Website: ulta-beauty
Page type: address-validator
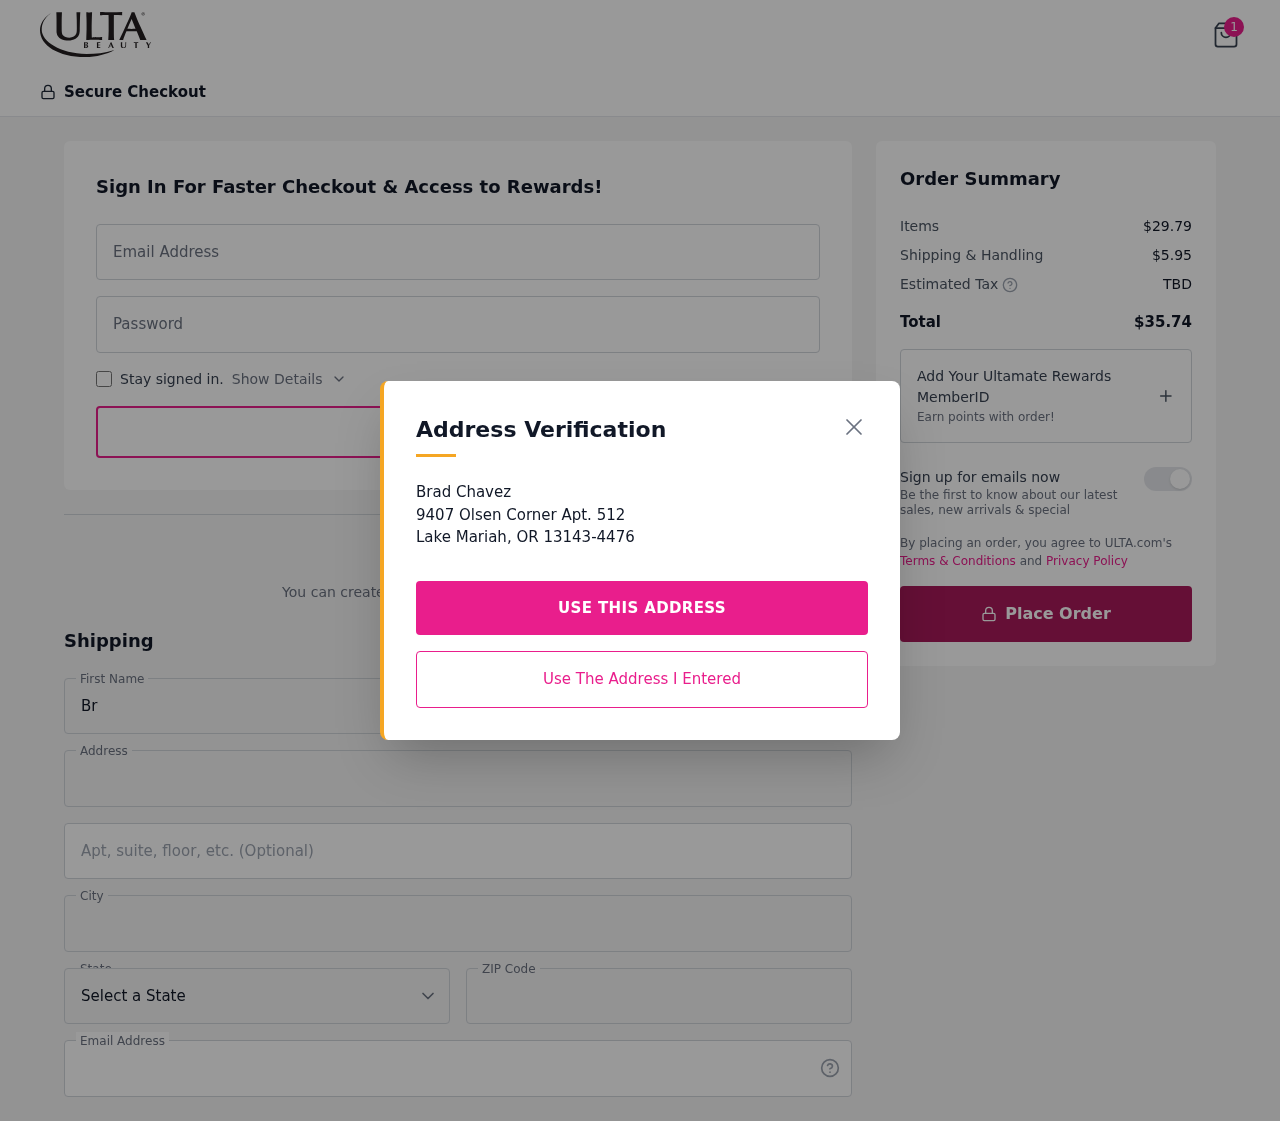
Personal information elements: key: PII_CITY
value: Lake Mariah
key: PII_EMAIL
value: bradchavez@hotmail.com
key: PII_FIRSTNAME
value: Brad
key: PII_LASTNAME
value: Chavez
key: PII_POSTCODE
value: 13143
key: PII_STATE_ABBR
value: OR
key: PII_STREET
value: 9407 Olsen Corner Apt. 512
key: PII_STREET2
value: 9407 Olsen Corner Apt. 512
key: PII_FULLNAME2
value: Brad Chavez
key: PII_CITY2
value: Lake Mariah
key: PII_STATE_ABBR2
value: OR
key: PII_POSTCODE_FULL
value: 13143
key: PII_POSTCODE_EXT
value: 4476
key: PII_POSTCODE_NUMERIC
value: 13143
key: PII_POSTCODE_EXT_NUMERIC
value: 4476
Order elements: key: ORDER_NUM_ITEMS
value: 1
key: ORDER_SUBTOTAL
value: $29.79
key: ORDER_SHIPPING_COST
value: $5.95
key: ORDER_TOTAL
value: $35.74